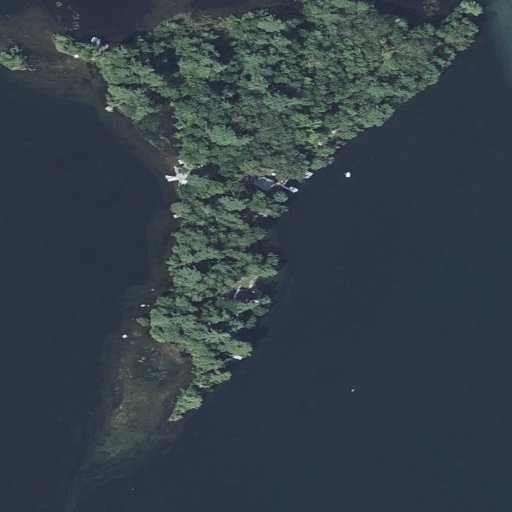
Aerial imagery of island in Maine named Hersey Island containing open water, mixed forest, herbaceous wetlands, woody wetlands, open development, and evergreen forest